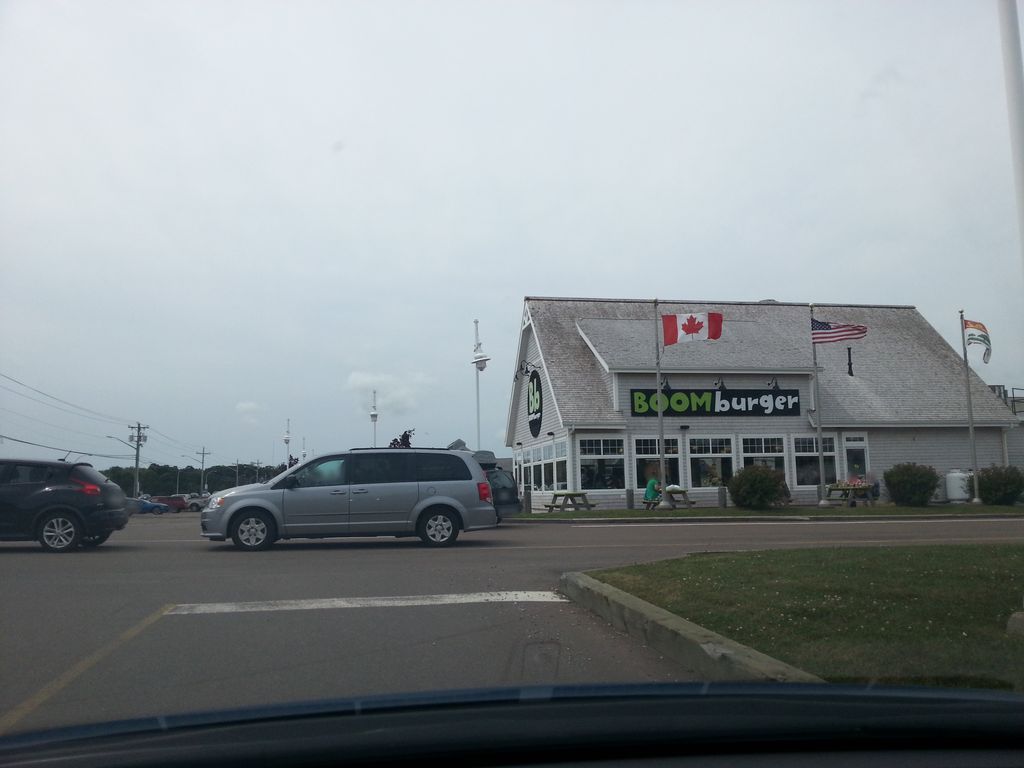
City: charlottetown